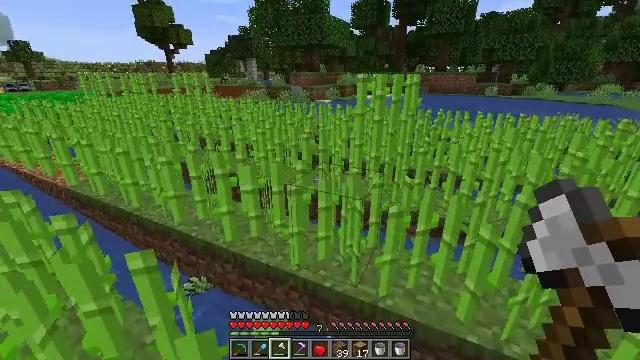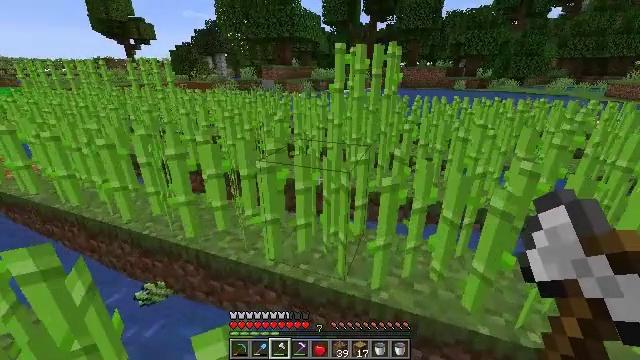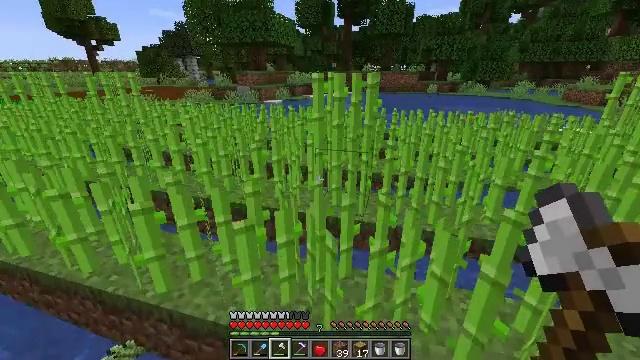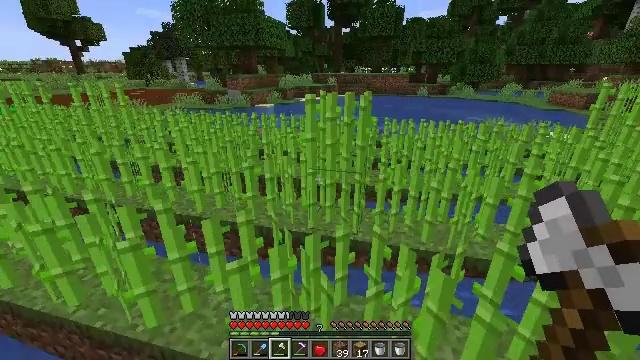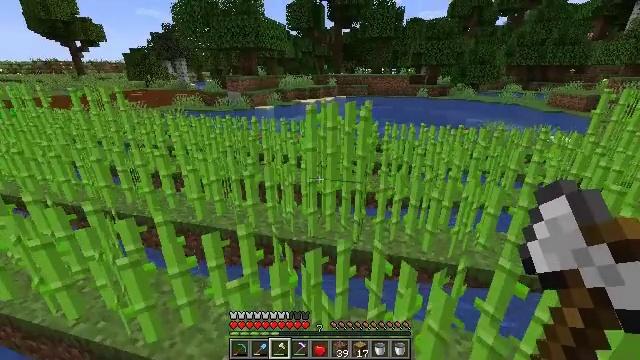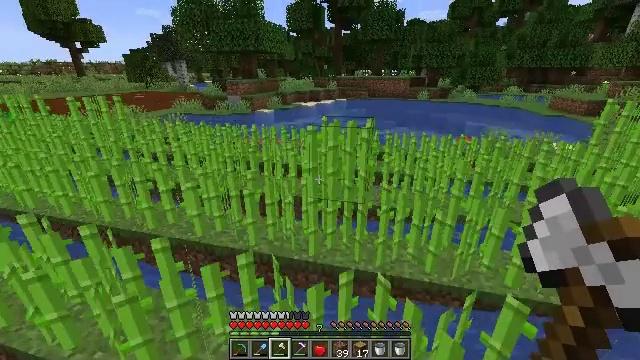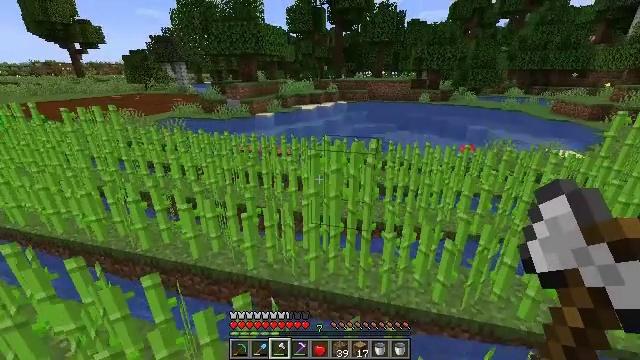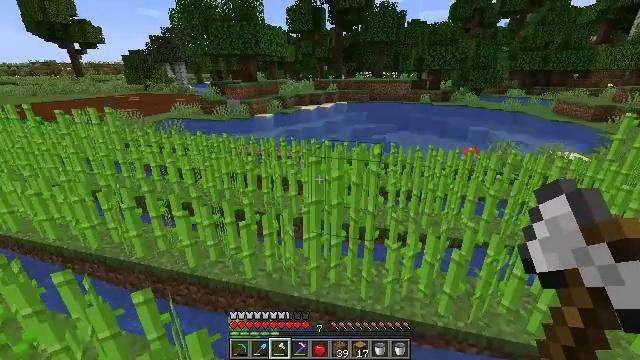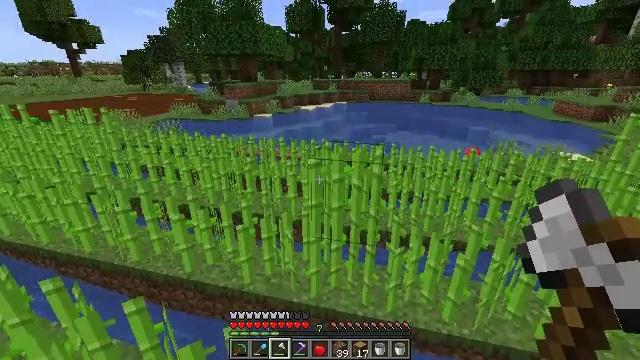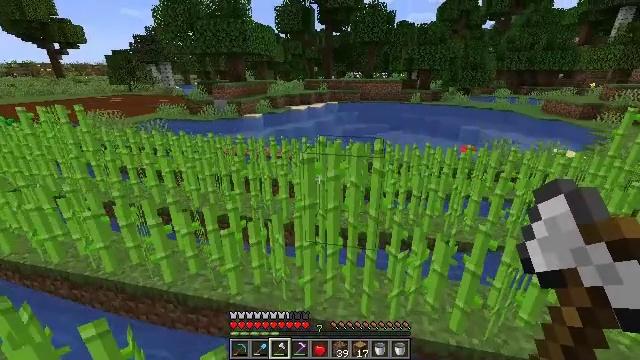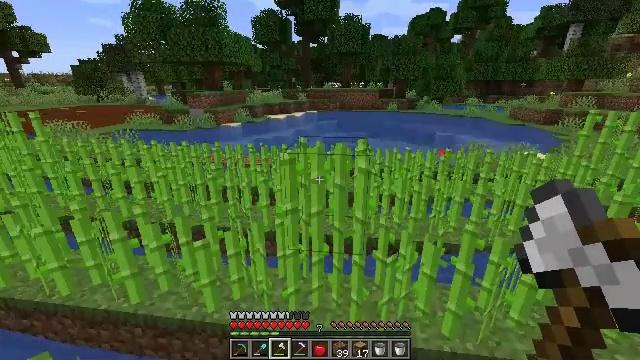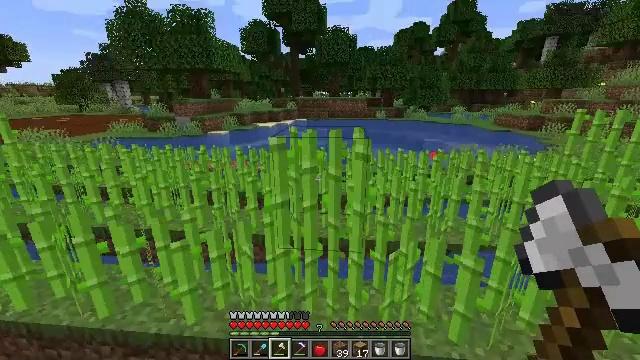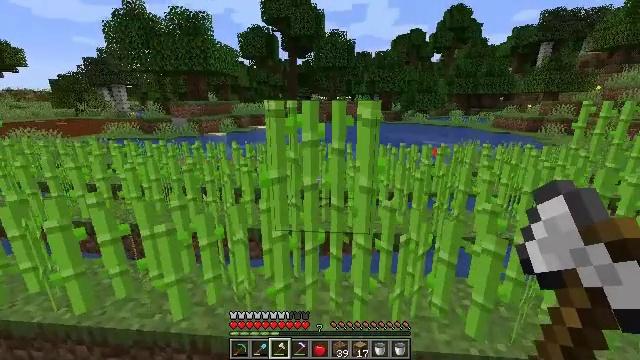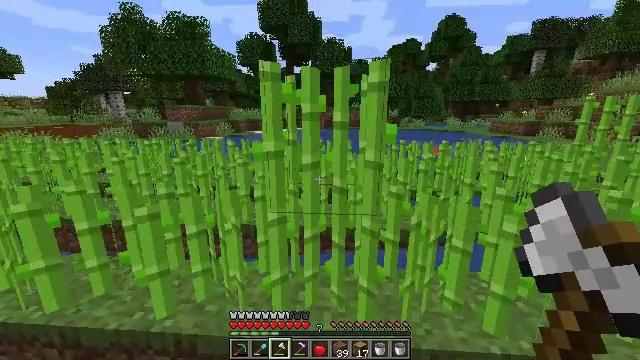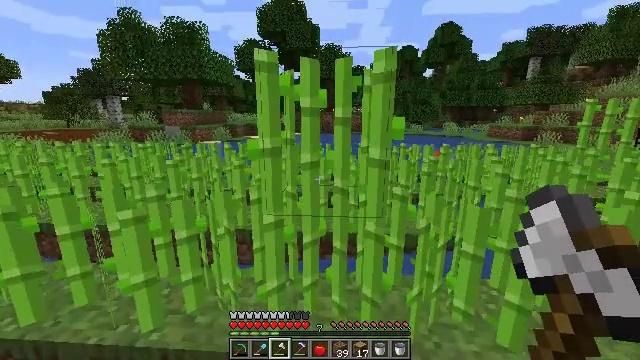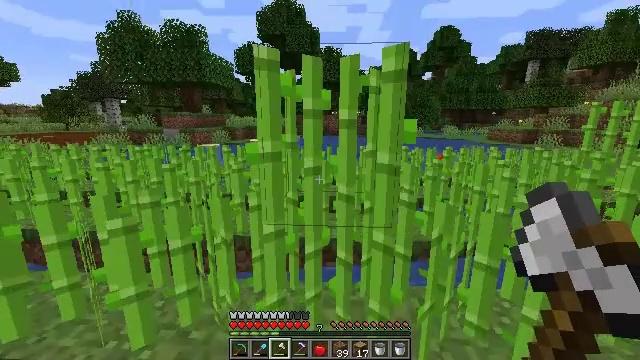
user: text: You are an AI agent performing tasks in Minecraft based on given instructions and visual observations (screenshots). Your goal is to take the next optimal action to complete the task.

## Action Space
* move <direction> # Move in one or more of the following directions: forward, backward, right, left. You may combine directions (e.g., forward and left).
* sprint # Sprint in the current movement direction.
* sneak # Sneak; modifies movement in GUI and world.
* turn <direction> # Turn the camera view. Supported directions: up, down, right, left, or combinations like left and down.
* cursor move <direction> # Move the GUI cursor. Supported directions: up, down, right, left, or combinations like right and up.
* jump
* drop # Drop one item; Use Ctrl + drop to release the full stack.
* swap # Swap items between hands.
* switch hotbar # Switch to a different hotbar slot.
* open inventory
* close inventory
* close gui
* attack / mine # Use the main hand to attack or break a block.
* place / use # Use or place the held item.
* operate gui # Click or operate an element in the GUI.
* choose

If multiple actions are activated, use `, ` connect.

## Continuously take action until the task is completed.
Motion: motion action
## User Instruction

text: Mine the sugar cane near rivers.
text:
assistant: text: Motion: move forward, turn right, jump
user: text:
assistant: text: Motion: move forward, turn right, jump
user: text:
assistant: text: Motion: move forward, turn right, jump
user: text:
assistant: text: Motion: move forward, jump
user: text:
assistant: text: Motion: move forward, jump
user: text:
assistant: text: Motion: move forward, jump
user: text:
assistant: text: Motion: move forward
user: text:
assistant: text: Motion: move forward
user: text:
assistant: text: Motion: move forward, turn right
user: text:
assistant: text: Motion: turn right and up
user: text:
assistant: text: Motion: turn right and up
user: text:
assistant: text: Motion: turn up
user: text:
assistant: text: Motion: turn up
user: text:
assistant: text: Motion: turn up
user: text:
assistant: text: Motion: no_op
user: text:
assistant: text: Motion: turn up
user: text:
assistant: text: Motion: no_op
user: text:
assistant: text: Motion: turn up
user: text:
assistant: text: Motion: turn up
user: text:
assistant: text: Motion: move forward, attack / mine
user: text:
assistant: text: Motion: move forward, attack / mine, jump
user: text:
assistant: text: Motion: move forward, attack / mine, jump
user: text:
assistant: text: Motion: move forward and move left, jump
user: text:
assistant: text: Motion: move forward and move left, turn right and down, jump
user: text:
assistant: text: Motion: move forward and move left, turn right and down, jump
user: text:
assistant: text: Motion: move forward and move left, turn right and down
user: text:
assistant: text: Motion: move forward and move left, turn right and down
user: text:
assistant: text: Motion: move forward and move left, turn right and down
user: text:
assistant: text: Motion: turn right and down
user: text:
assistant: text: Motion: turn right and down